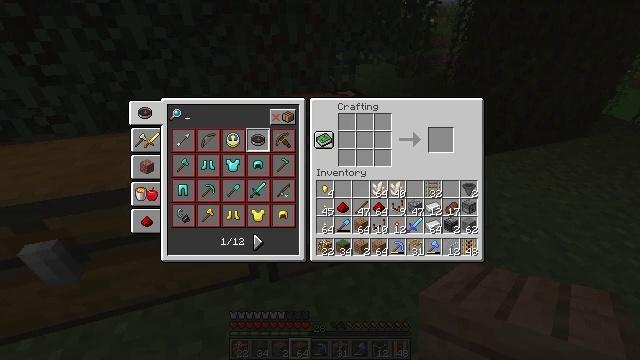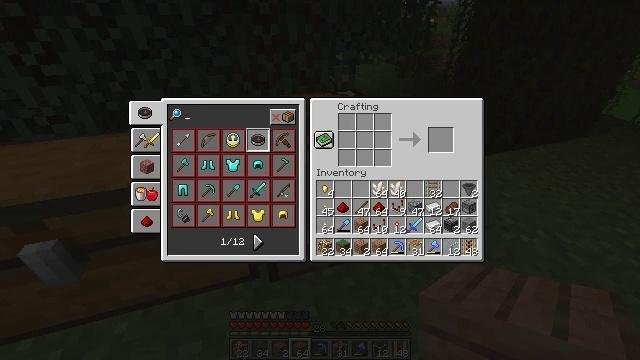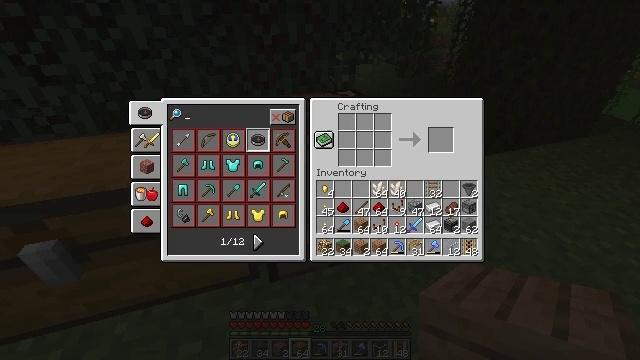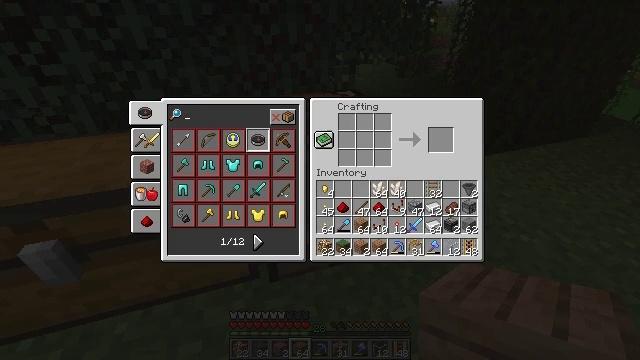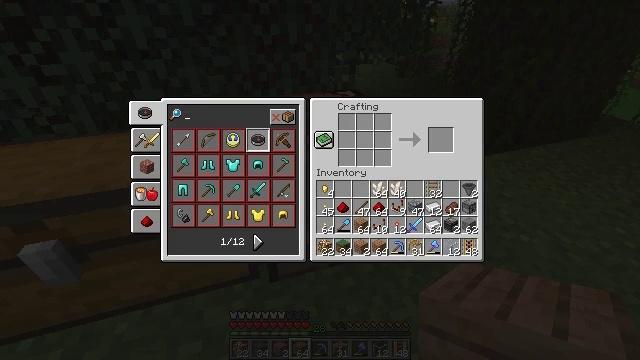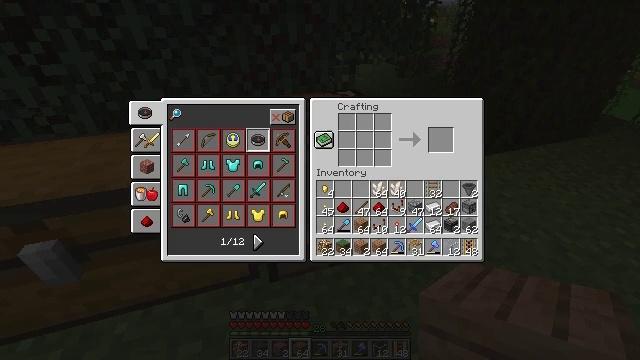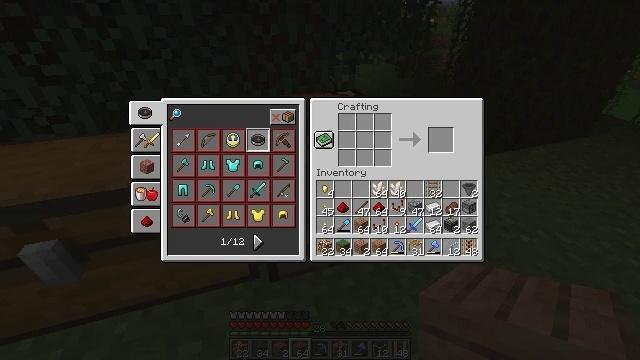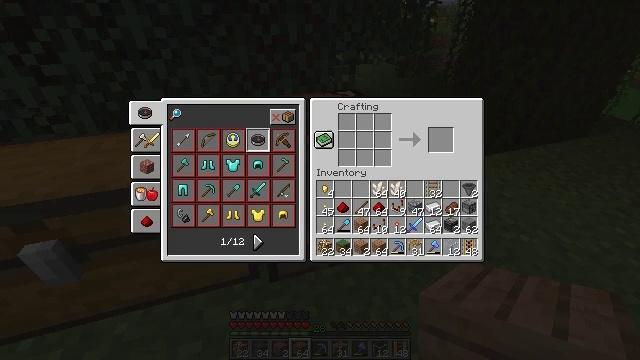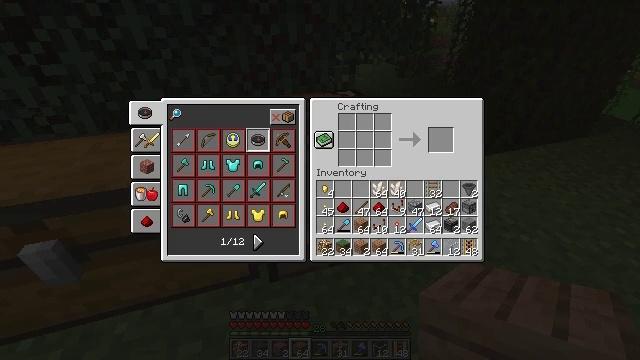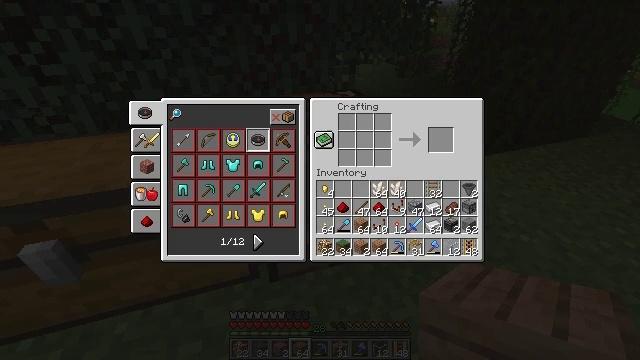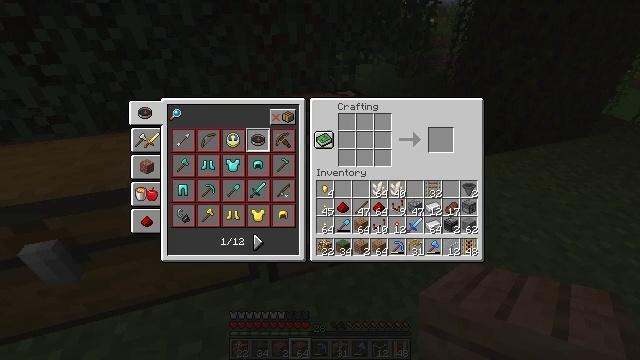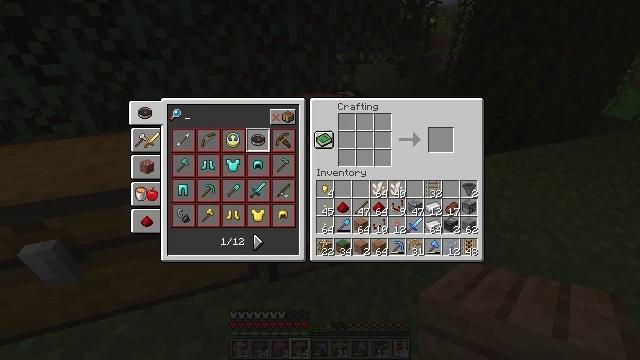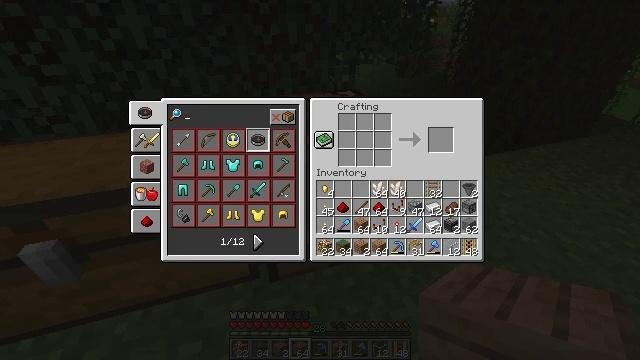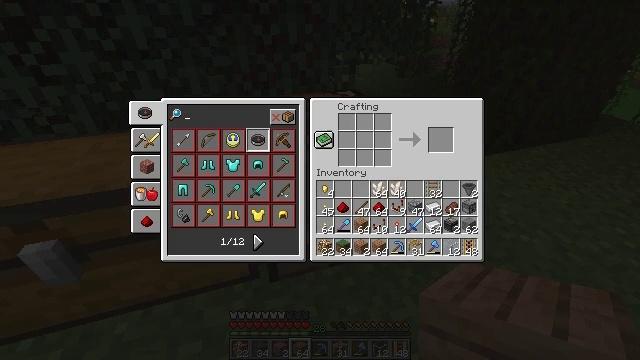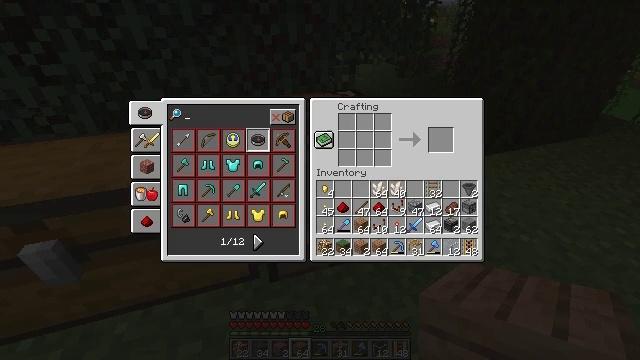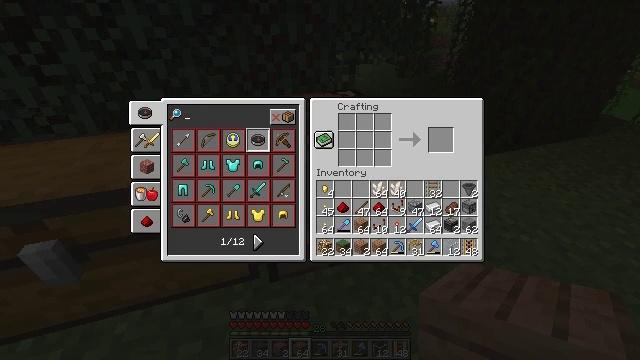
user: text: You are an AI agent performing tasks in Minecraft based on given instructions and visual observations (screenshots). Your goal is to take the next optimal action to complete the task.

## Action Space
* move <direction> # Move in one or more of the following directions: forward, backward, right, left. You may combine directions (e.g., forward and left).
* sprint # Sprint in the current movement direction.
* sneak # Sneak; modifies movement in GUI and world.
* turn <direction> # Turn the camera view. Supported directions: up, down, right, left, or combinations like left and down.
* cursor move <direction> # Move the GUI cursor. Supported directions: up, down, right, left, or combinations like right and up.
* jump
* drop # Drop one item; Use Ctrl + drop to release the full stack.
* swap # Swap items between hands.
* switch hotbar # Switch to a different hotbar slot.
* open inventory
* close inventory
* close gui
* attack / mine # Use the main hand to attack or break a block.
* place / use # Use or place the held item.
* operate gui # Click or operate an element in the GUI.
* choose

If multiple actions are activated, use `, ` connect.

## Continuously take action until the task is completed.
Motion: motion action
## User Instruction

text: Craft a piston.
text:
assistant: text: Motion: no_op
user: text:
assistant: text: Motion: no_op
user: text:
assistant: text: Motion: no_op
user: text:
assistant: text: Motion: no_op
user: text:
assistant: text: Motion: no_op
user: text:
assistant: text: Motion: no_op
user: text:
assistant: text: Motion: no_op
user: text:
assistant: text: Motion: no_op
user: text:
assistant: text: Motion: no_op
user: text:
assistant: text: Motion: no_op
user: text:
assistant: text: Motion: no_op
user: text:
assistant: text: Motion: no_op
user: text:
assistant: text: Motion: no_op
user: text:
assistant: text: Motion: no_op
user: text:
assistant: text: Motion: no_op
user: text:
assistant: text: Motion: no_op
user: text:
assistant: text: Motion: no_op
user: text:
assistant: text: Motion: no_op
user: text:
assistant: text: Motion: no_op
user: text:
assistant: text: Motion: no_op
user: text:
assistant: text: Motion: no_op
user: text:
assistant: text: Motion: no_op
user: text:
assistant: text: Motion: no_op
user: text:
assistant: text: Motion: no_op
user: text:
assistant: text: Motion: no_op
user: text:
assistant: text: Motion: no_op
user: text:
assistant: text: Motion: no_op
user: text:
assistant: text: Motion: no_op
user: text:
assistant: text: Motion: no_op
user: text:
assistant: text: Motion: no_op